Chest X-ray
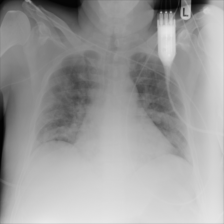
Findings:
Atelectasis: negative
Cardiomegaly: negative
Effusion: negative
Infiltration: negative
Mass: negative
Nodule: positive
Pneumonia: negative
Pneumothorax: negative
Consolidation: negative
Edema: negative
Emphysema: negative
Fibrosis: negative
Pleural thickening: negative
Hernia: negative